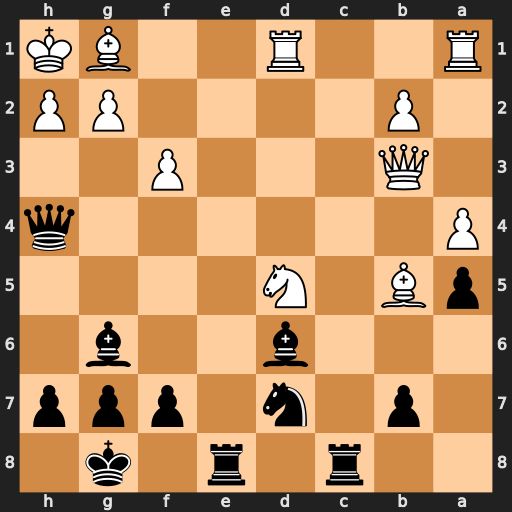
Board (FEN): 2r1r1k1/1p1n1ppp/3b2b1/pB1N4/P6q/1Q3P2/1P4PP/R2R2BK
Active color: b
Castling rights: -
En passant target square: -
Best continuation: Bc2 Rd4 Qxd4 Bxd4 Bxb3